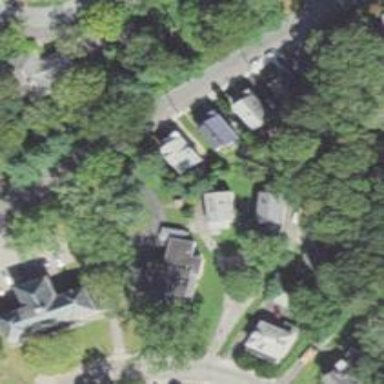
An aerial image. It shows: Residential driveway.